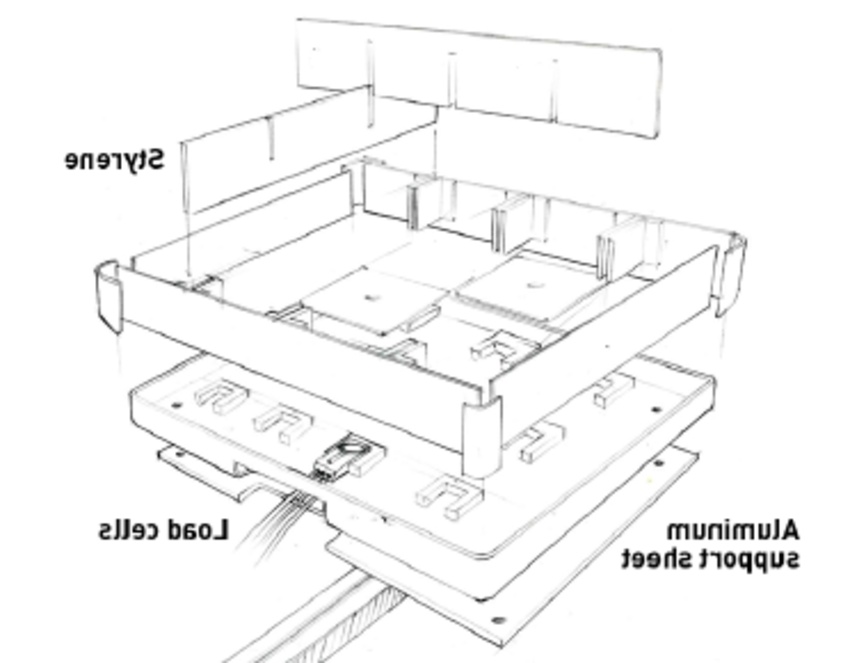
Label: tray